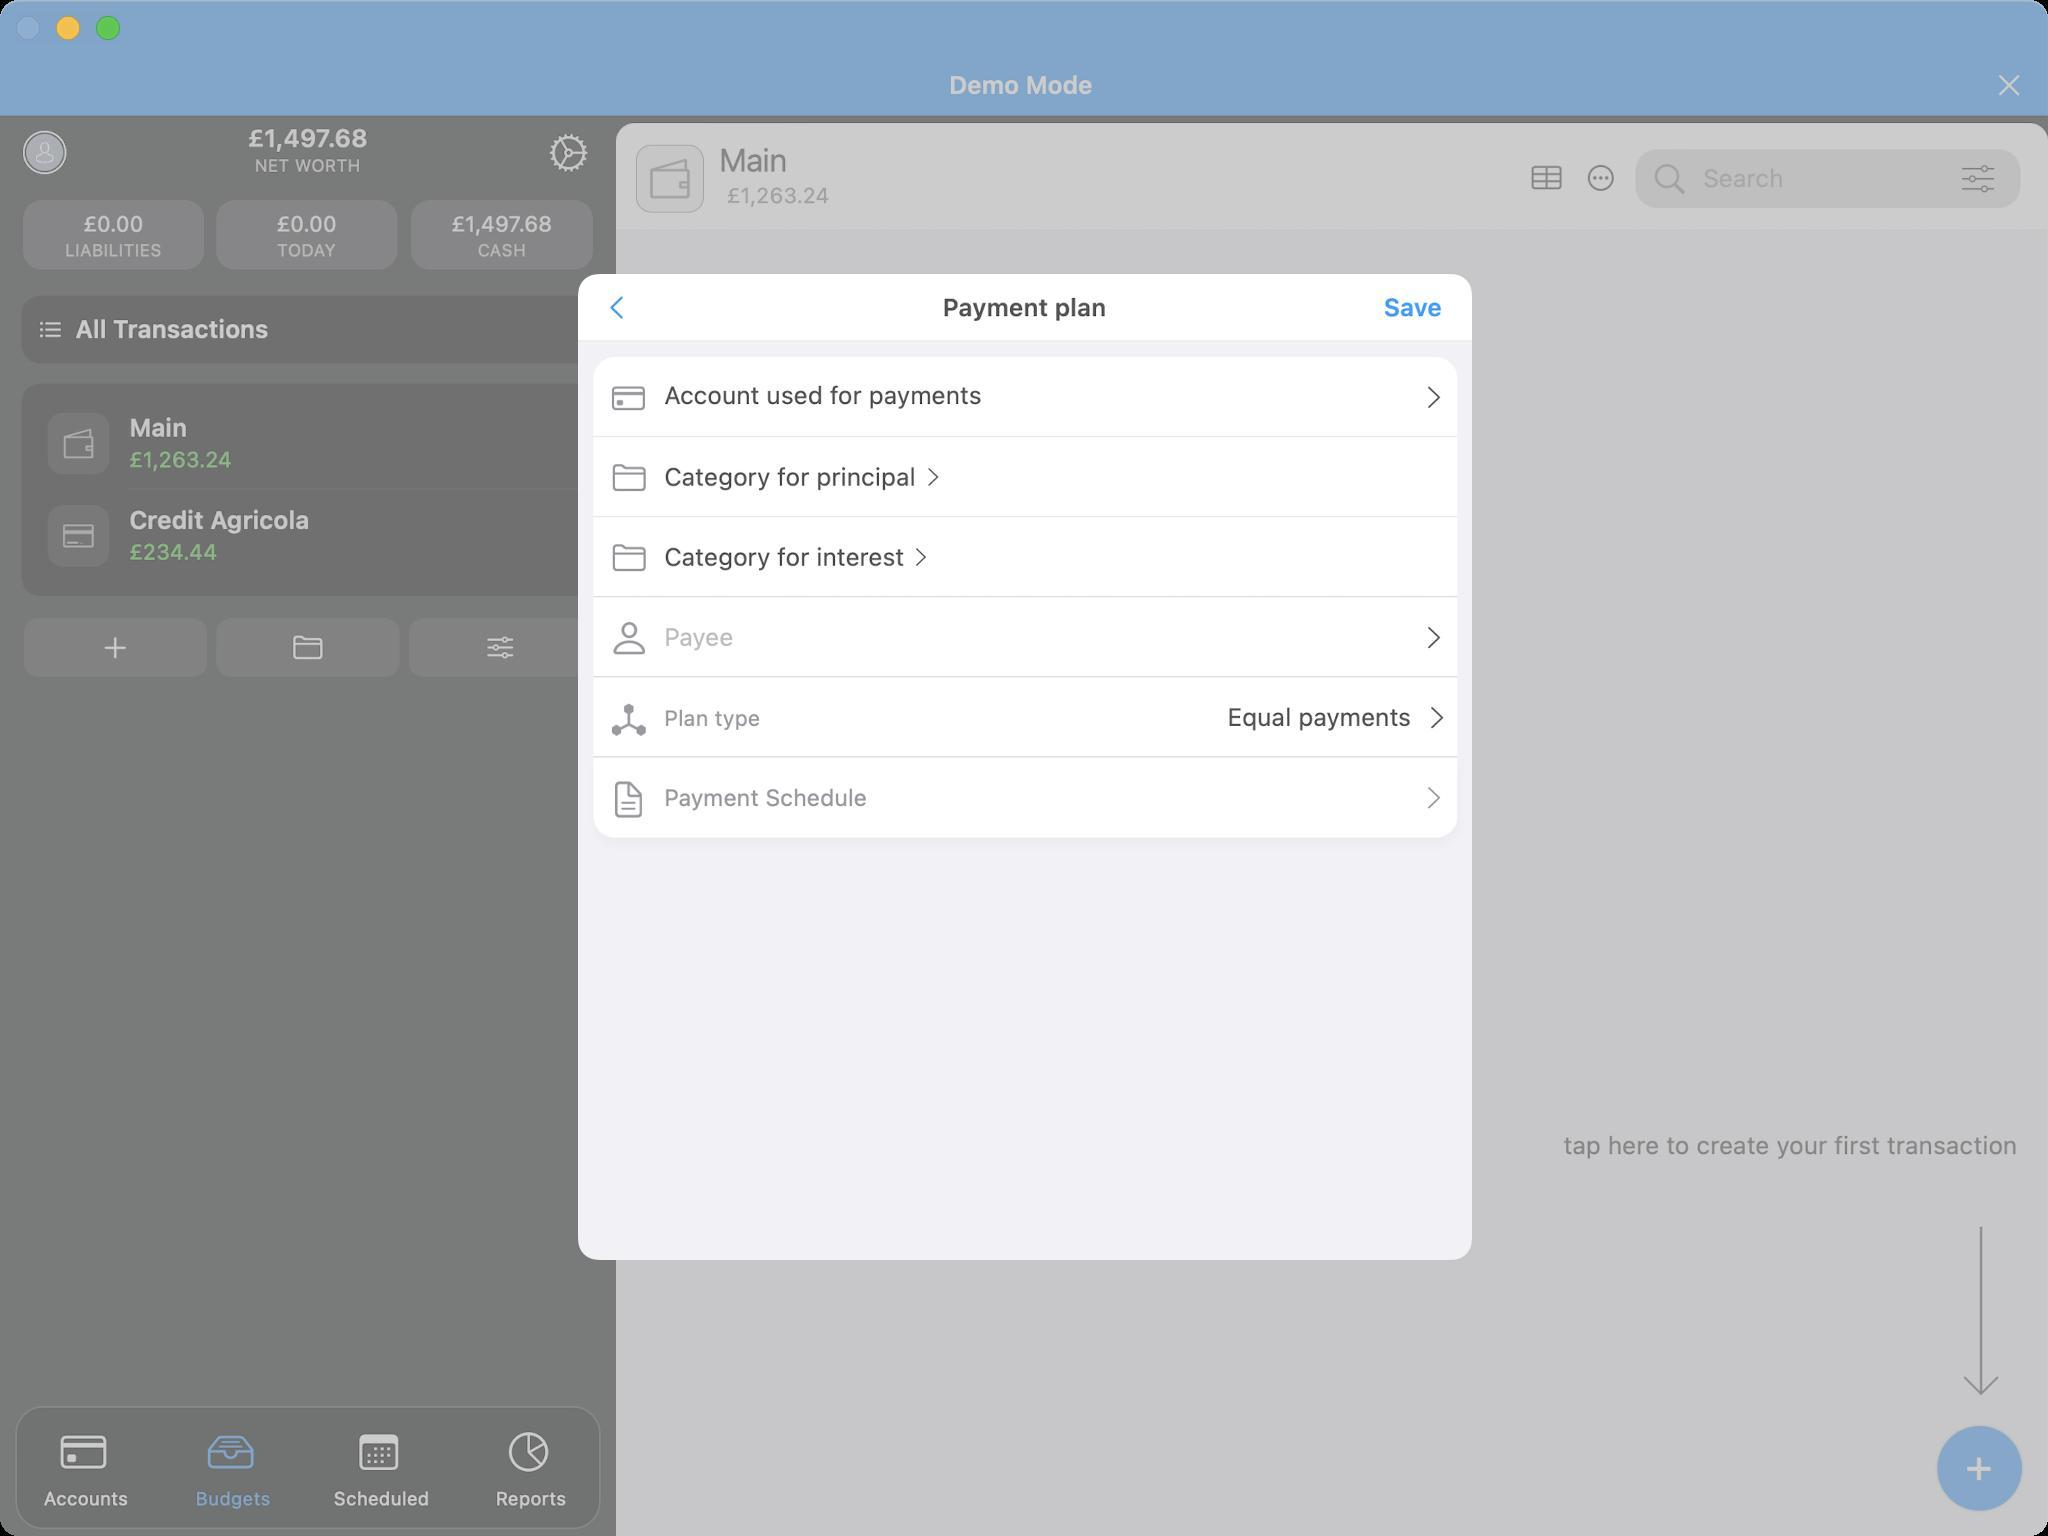
Accessibility tree:
{"name": "MoneyWiz", "role": "AXWindow", "description": null, "role_description": "standard window", "value": null, "position": "292.00;66.00", "size": "1024;768", "children": [{"name": null, "role": "AXGroup", "description": null, "role_description": "group", "value": null, "position": "0.00;0.00", "size": "1024;768", "children": [{"name": null, "role": "AXGroup", "description": null, "role_description": "group", "value": null, "position": "0.00;0.00", "size": "1024;768", "children": []}]}, {"name": null, "role": "AXButton", "description": null, "role_description": "close button", "value": null, "position": "7.00;6.00", "size": "14;16", "children": []}, {"name": null, "role": "AXButton", "description": null, "role_description": "zoom button", "value": null, "position": "47.00;6.00", "size": "14;16", "children": [{"name": null, "role": "AXGroup", "description": null, "role_description": "group", "value": null, "position": "47.00;6.00", "size": "14;16", "children": [{"name": null, "role": "AXGroup", "description": null, "role_description": "group", "value": null, "position": "47.00;6.00", "size": "14;16", "children": []}]}]}, {"name": null, "role": "AXButton", "description": null, "role_description": "minimise button", "value": null, "position": "27.00;6.00", "size": "14;16", "children": []}, {"name": null, "role": "AXSheet", "description": null, "role_description": "sheet", "value": null, "position": "289.00;137.00", "size": "447;493", "children": [{"name": null, "role": "AXGroup", "description": null, "role_description": "group", "value": null, "position": "289.00;137.00", "size": "447;493", "children": [{"name": null, "role": "AXGroup", "description": null, "role_description": "group", "value": null, "position": "289.00;137.00", "size": "447;494", "children": [{"name": null, "role": "AXGroup", "description": null, "role_description": "group", "value": null, "position": "289.00;137.00", "size": "447;494", "children": [{"name": null, "role": "AXGroup", "description": null, "role_description": "group", "value": null, "position": "289.00;137.00", "size": "447;494", "children": [{"name": null, "role": "AXButton", "description": "Back", "role_description": "button", "value": null, "position": "289.00;137.00", "size": "62;34", "children": []}, {"name": null, "role": "AXStaticText", "description": "Payment plan", "role_description": "text", "value": null, "position": "359.84;137.00", "size": "305;34", "children": []}, {"name": null, "role": "AXButton", "description": "Done", "role_description": "button", "value": null, "position": "670.92;137.00", "size": "65;34", "children": []}, {"name": null, "role": "AXButton", "description": "Account used for payments", "role_description": "button", "value": null, "position": "332.12;177.81", "size": "347;40", "children": []}, {"name": null, "role": "AXButton", "description": "Forward", "role_description": "button", "value": null, "position": "697.87;178.58", "size": "31;40", "children": []}, {"name": null, "role": "AXButton", "description": "Category for principal", "role_description": "button", "value": null, "position": "332.12;218.62", "size": "126;40", "children": []}, {"name": null, "role": "AXButton", "description": "Forward", "role_description": "button", "value": null, "position": "458.40;218.62", "size": "19;40", "children": []}, {"name": null, "role": "AXButton", "description": "Category for interest", "role_description": "button", "value": null, "position": "332.12;258.66", "size": "120;40", "children": []}, {"name": null, "role": "AXButton", "description": "Forward", "role_description": "button", "value": null, "position": "452.24;258.66", "size": "19;40", "children": []}, {"name": null, "role": "AXTextField", "description": null, "role_description": "text field", "value": "", "position": "332.12;298.70", "size": "370;40", "children": []}, {"name": null, "role": "AXButton", "description": "Forward", "role_description": "button", "value": null, "position": "697.87;298.70", "size": "31;40", "children": []}, {"name": null, "role": "AXStaticText", "description": "Plan type", "role_description": "text", "value": null, "position": "332.12;338.74", "size": "158;40", "children": []}, {"name": null, "role": "AXButton", "description": "Equal payments", "role_description": "button", "value": null, "position": "508.84;338.74", "size": "197;40", "children": []}, {"name": null, "role": "AXStaticText", "description": "Payment Schedule", "role_description": "text", "value": null, "position": "332.12;378.78", "size": "352;40", "children": []}, {"name": null, "role": "AXButton", "description": "Forward", "role_description": "button", "value": null, "position": "359.46;378.78", "size": "362;40", "children": []}]}]}]}]}]}]}